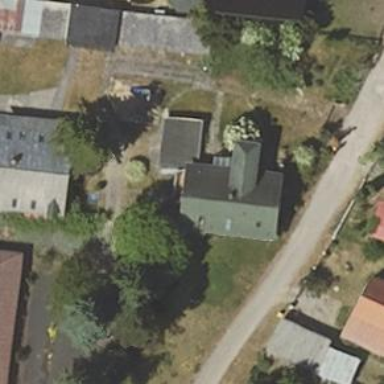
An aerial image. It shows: Simple and straightforward house.